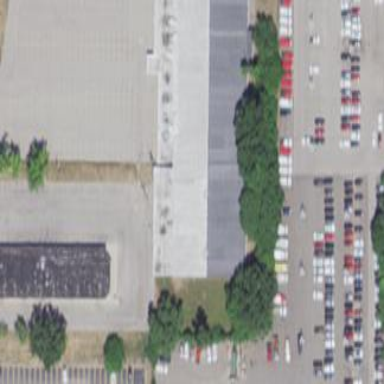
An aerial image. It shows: Building housing bowling alley.